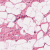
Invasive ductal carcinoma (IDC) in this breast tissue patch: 0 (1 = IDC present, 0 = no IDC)